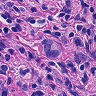
Metastatic tissue present: yes